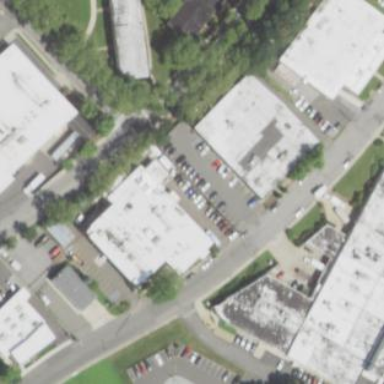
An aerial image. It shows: Commercial building that houses fitness center.